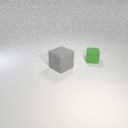
large gray rubber cube in front of small green rubber cube